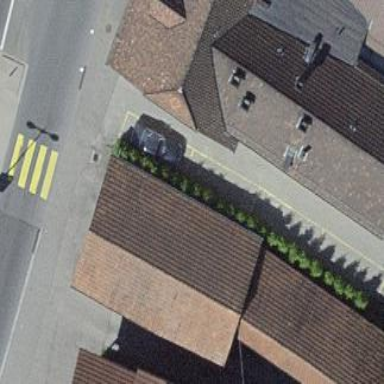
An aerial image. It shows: Roof with gabled shape.